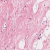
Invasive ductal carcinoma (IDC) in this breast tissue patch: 0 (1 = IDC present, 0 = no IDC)